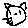
Label: cat